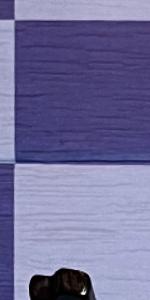
Label: Empty